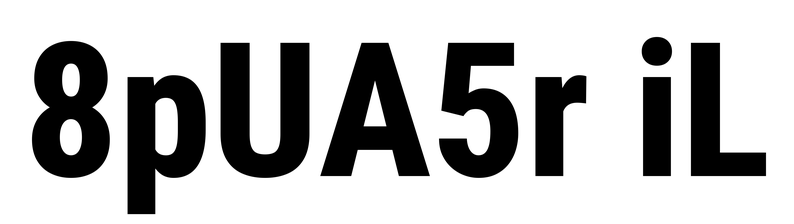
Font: Roboto_Condensed_ExtraBold